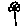
Label: flower